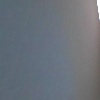
Label: space